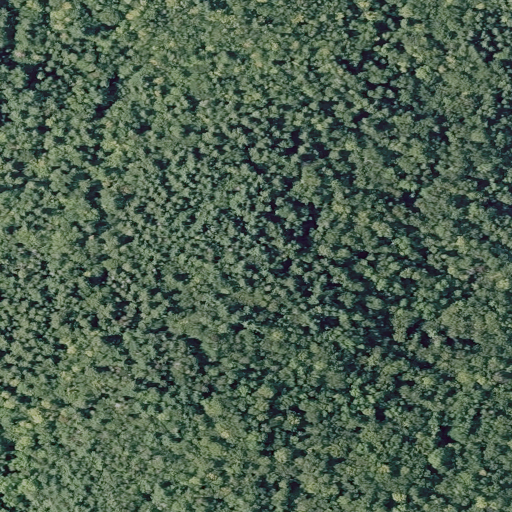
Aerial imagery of mountain in Maine named Porcupine Mountain containing deciduous forest, mixed forest, evergreen forest, and pasture